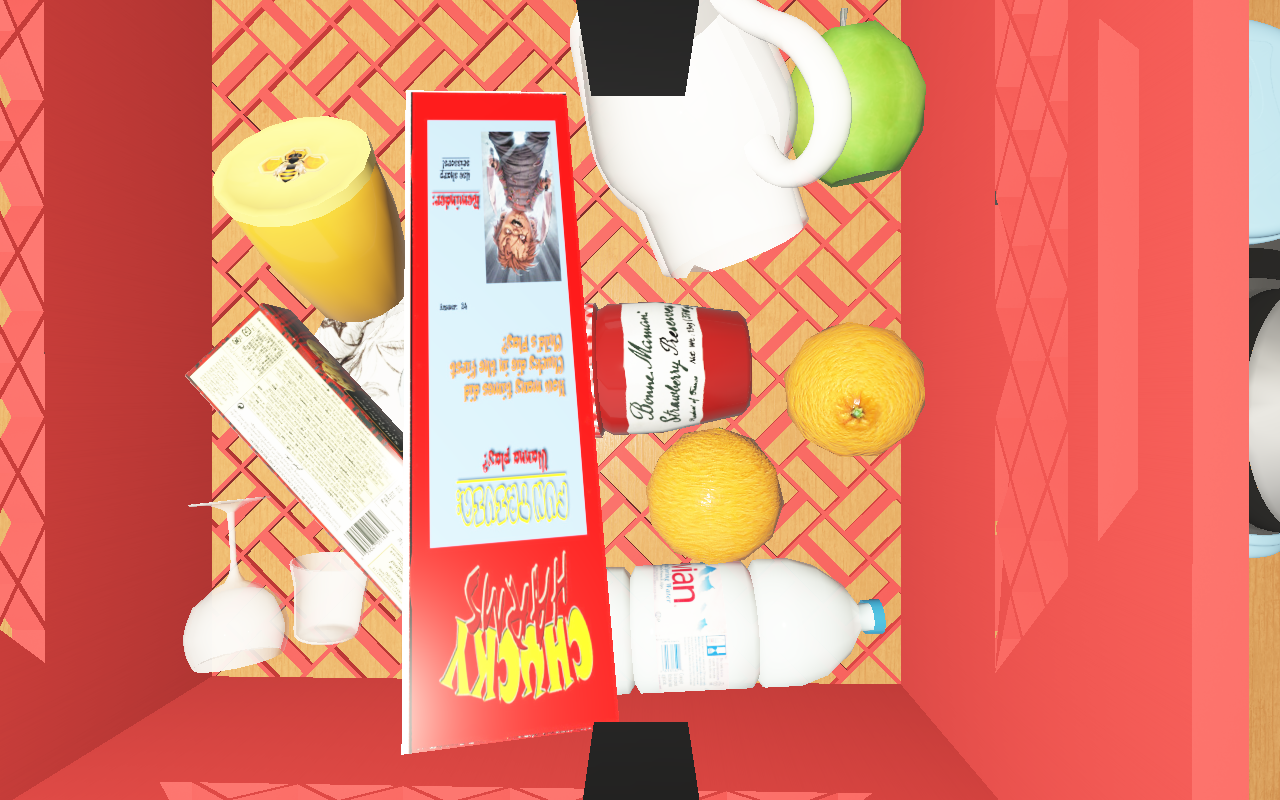
Objects in the scene:
apple
orange
plate
wineglass
cereal box
biscuit box